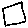
Label: square